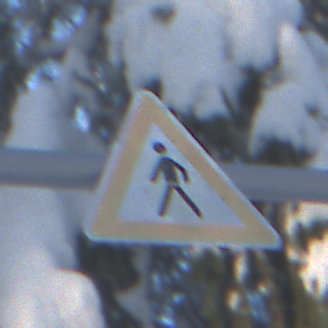
Verkehrszeichen: FussgaengerRechts
Umgebung: Outdoor, Nature
Tageszeit: MorningAfternoon
Wetter: Clear
Licht: Natural
Jahreszeit: Winter
Kontrast: LowContrast